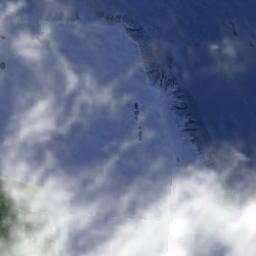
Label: cloud